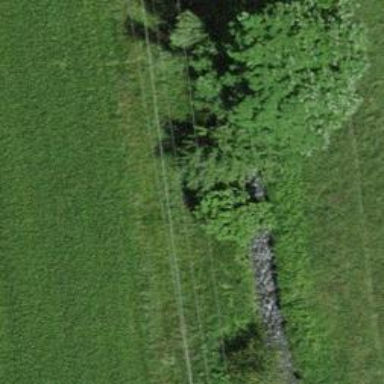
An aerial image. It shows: Power line with three cables.